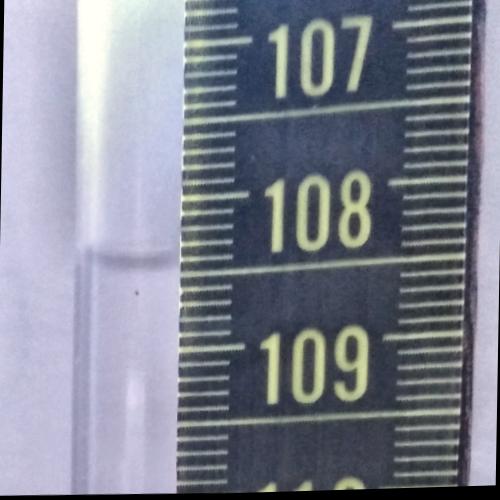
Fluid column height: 108.4 cm